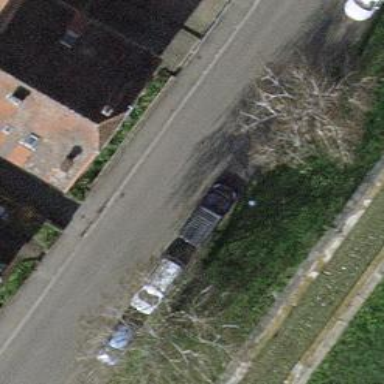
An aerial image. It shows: Street side parking area.